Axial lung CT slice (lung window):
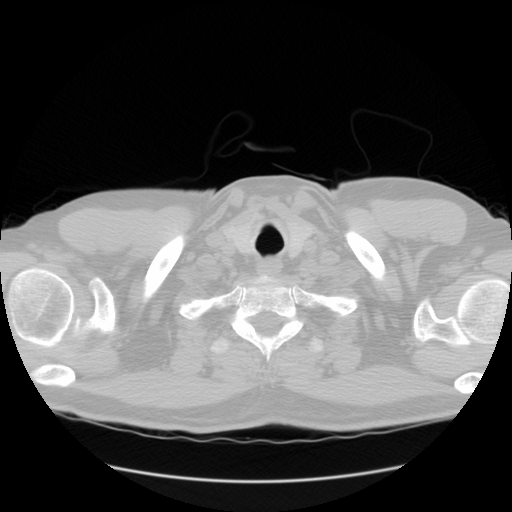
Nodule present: no